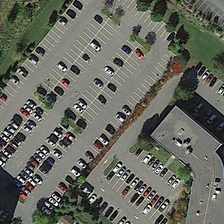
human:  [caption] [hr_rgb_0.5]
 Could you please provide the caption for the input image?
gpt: many trees surround the parking lot .

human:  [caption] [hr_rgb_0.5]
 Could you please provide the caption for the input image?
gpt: many trees surround the parking lot .

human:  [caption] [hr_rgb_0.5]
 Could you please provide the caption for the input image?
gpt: a lot of cars are parked in the parking lot .

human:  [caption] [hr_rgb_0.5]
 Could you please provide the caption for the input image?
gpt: a lot of cars are parked in the parking lot .

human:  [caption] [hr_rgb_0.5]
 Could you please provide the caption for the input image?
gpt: many trees surround the parking lot .